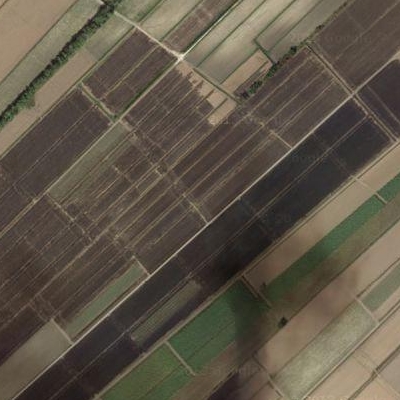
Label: Field